Question: What's the significance of the color change in this picture?

EDIT: I was referring to the yellow and green areas of the scroll bar.
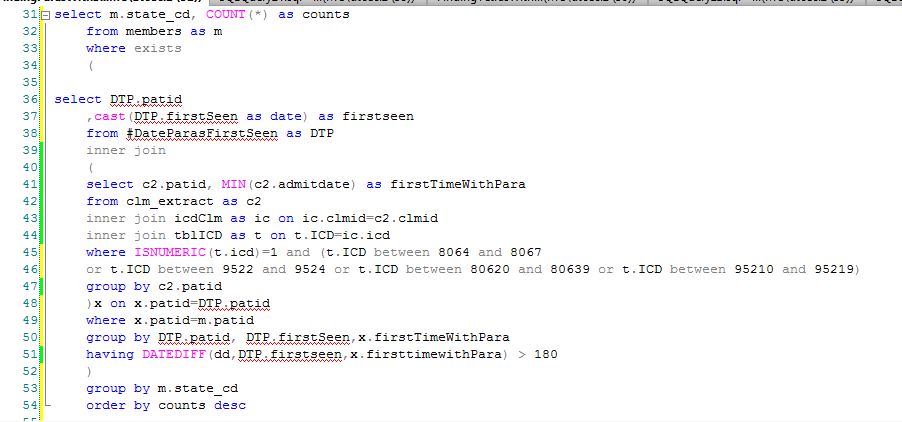
Answer: '''
Blue - SQL keywords - query specification components
Pink - Functions
Grey - SQL predicates
Black - table/column names/aliases
'''
The colored bars on the left, next to the line numbers, appear next to lines that have been changed since opening the file:
'''
Yellow - Changed lines that have not been saved
Green - Changed lines have already been saved
'''